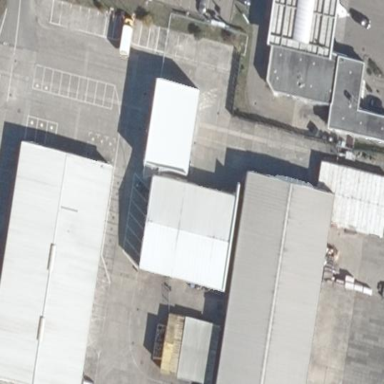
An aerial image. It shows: Industrial building.